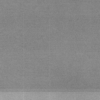
Label: dusty